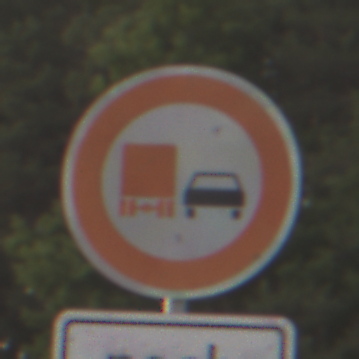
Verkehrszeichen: UeberholverbotKraftfahrzeuge
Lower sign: LaengeEinerStrecke3
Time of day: SunriseSunset
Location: Outdoor (Nature)
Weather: Clear
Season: NotSpecified
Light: Natural